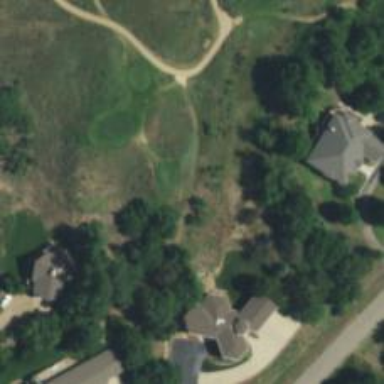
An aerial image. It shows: Golf cartpath that is also road path.